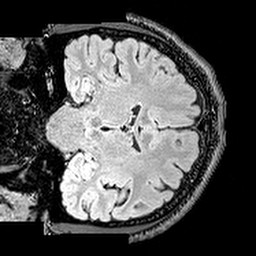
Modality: T2w
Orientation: coronal
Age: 24
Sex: male
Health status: healthy
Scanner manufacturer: siemens
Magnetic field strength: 3 T
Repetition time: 5 s
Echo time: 0.396 s